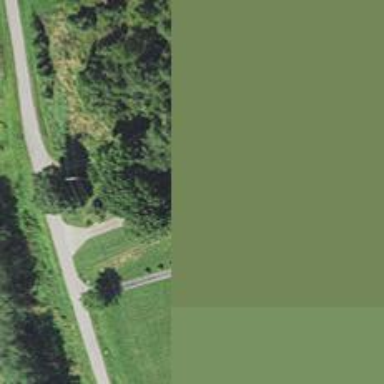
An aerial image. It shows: Driveway leading to service road.